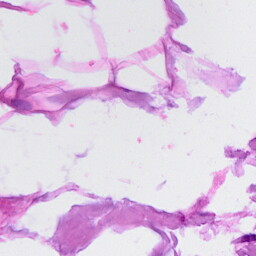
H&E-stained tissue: Breast